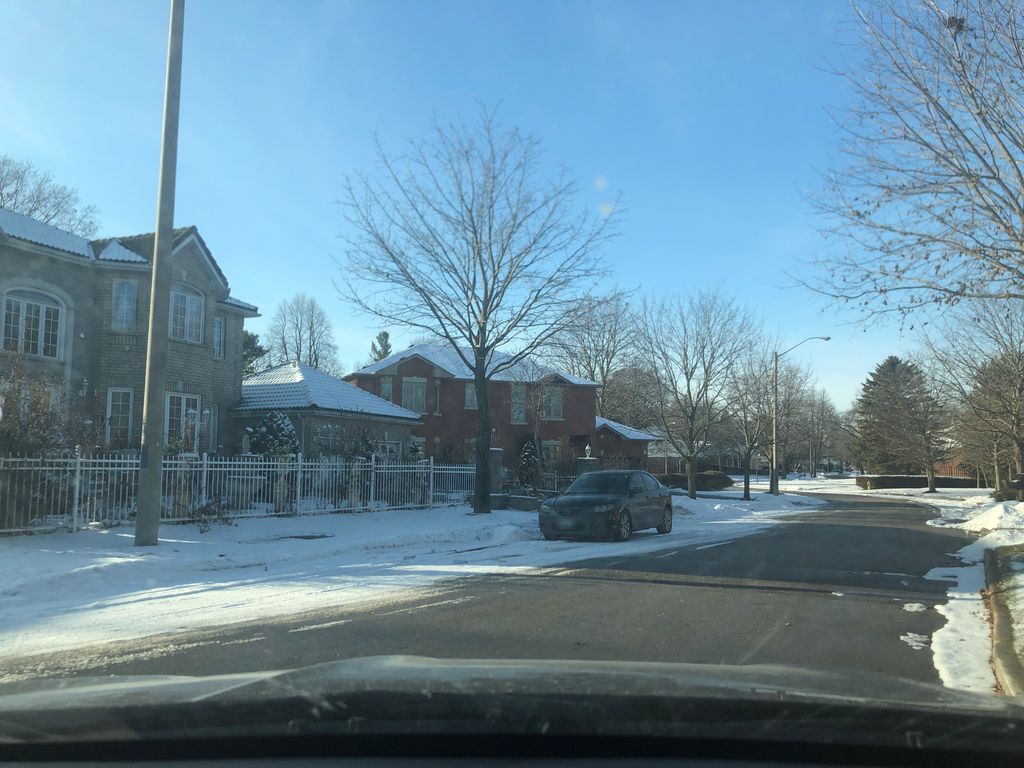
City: toronto